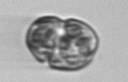
Label: Karenia